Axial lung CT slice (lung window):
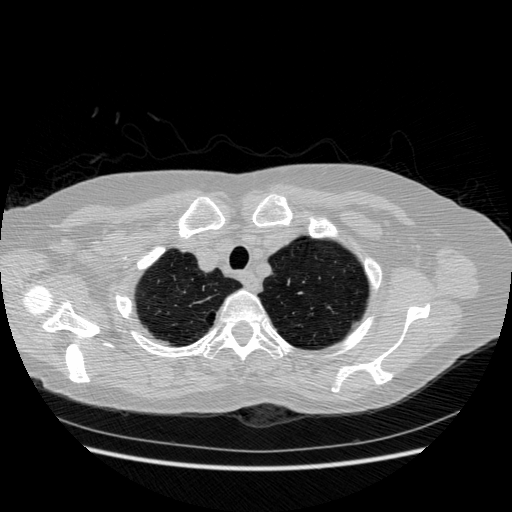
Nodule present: no